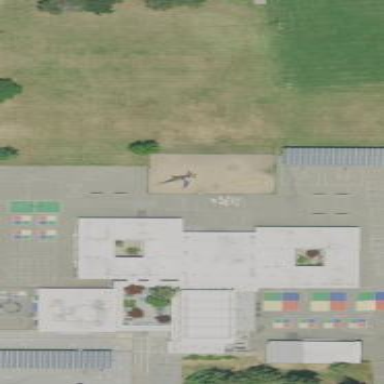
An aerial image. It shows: Asphalt schoolyard.